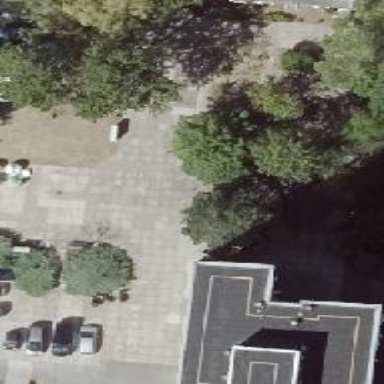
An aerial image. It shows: Footway.